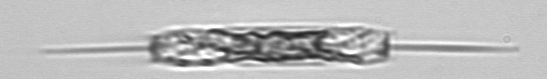
Label: Ditylum_brightwellii